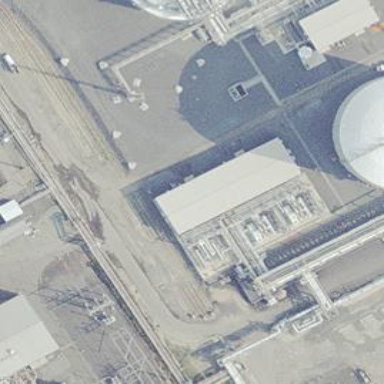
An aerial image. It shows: Industrial building.